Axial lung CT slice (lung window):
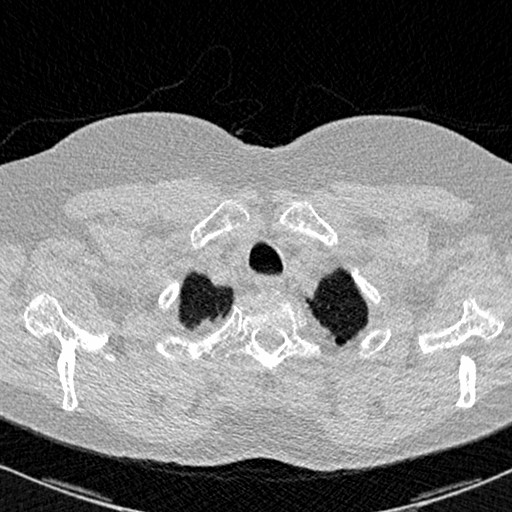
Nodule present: no